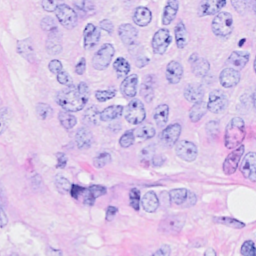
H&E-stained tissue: Breast